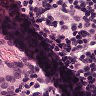
Metastatic tissue present: yes